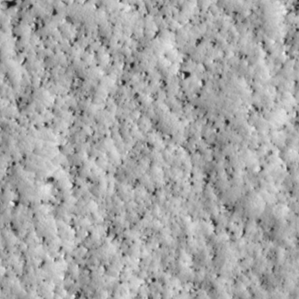
Label: non_frost